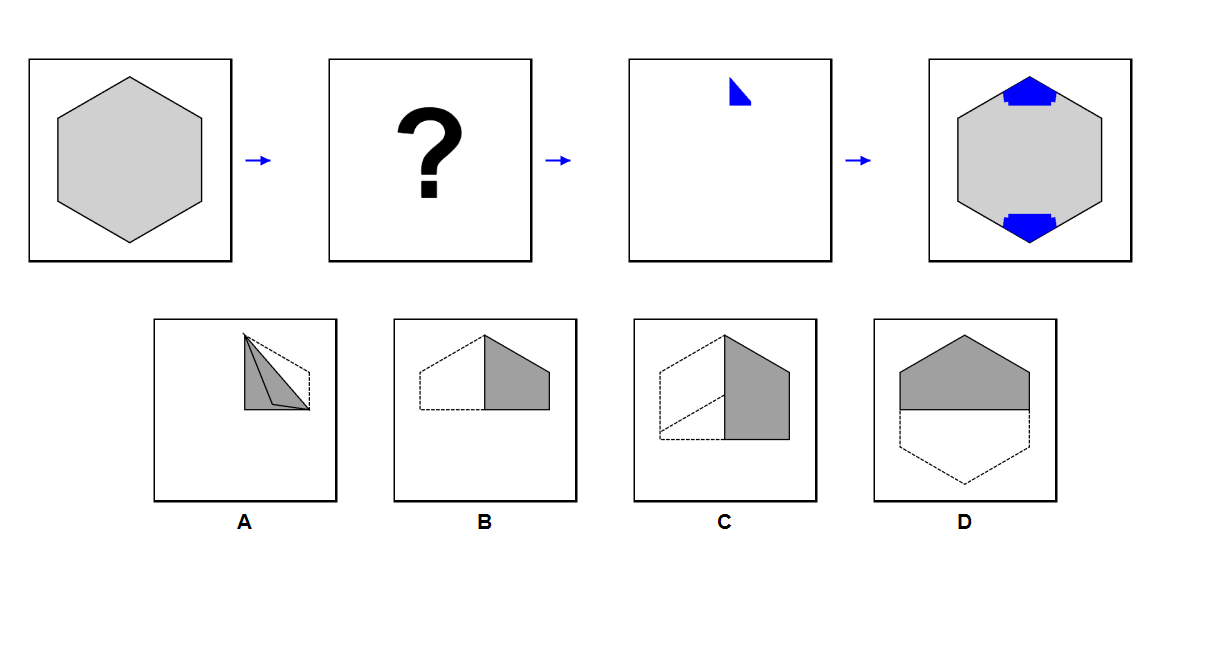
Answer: C